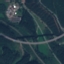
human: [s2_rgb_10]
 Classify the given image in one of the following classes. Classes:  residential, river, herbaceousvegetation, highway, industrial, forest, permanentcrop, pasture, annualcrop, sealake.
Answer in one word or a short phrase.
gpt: Highway